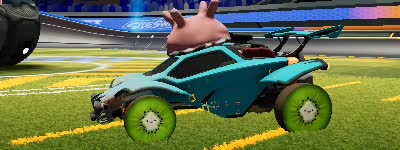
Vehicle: octane